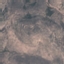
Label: HerbaceousVegetation